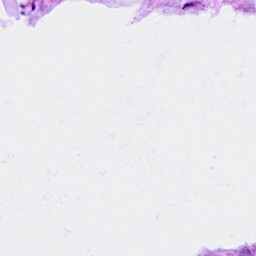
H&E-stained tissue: Breast